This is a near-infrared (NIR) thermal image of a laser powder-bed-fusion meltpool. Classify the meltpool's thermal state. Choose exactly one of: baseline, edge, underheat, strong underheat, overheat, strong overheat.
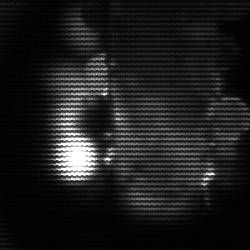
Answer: strong underheat